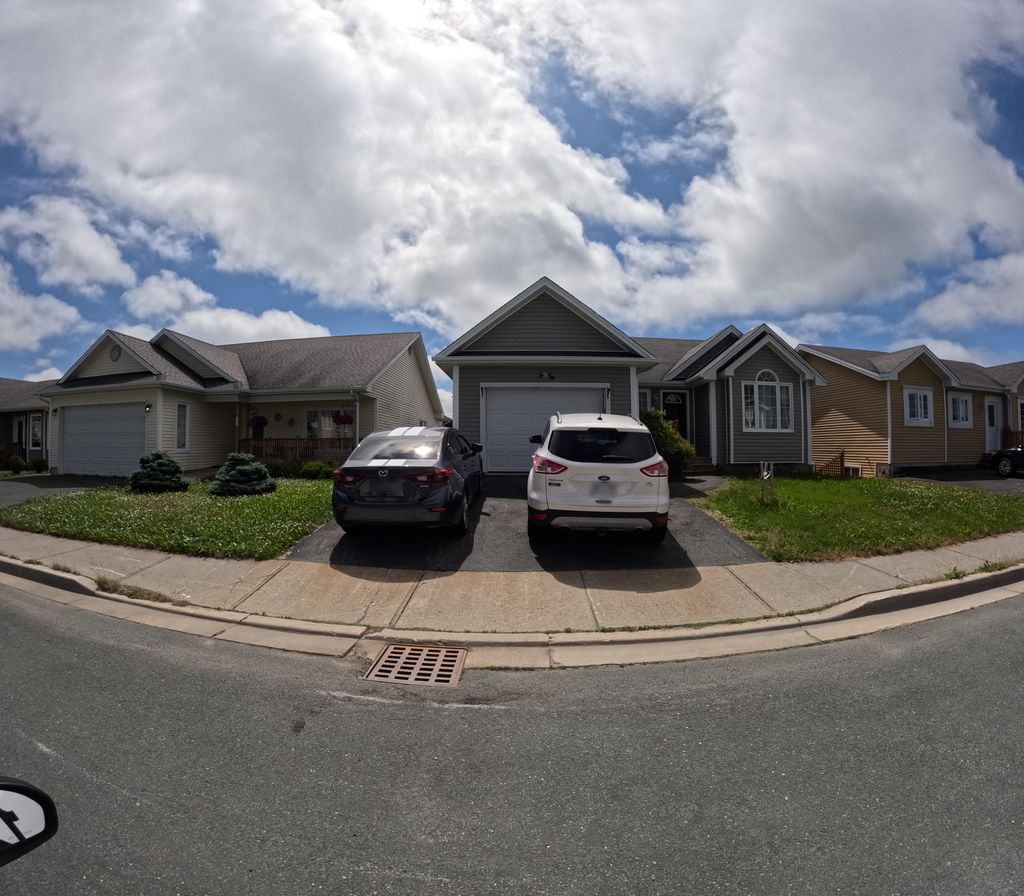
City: st_johns